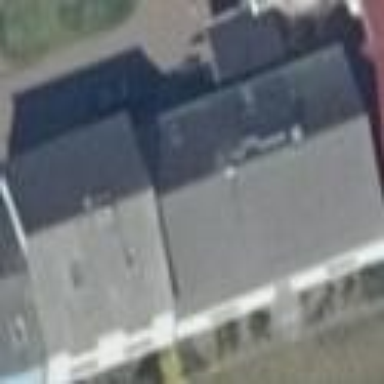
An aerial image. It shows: Residential building with gabled roof in dark grey color. The roof is oriented along the building.